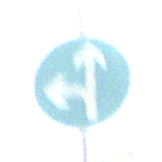
Verkehrszeichen: VorgeschriebeneFahrtrichtungGeradeausOderLinks
Umgebung: Outdoor, Nature
Tageszeit: MorningAfternoon
Wetter: PartlyCloudy
Licht: Natural
Jahreszeit: NotSpecified
Kontrast: HighContrast